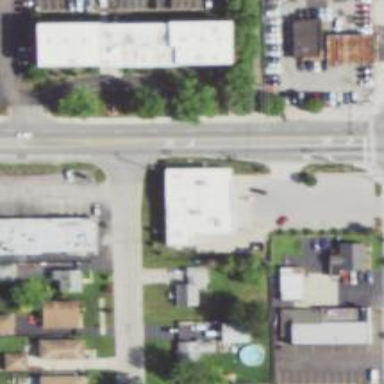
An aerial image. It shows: Clinic.